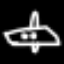
Label: airplane